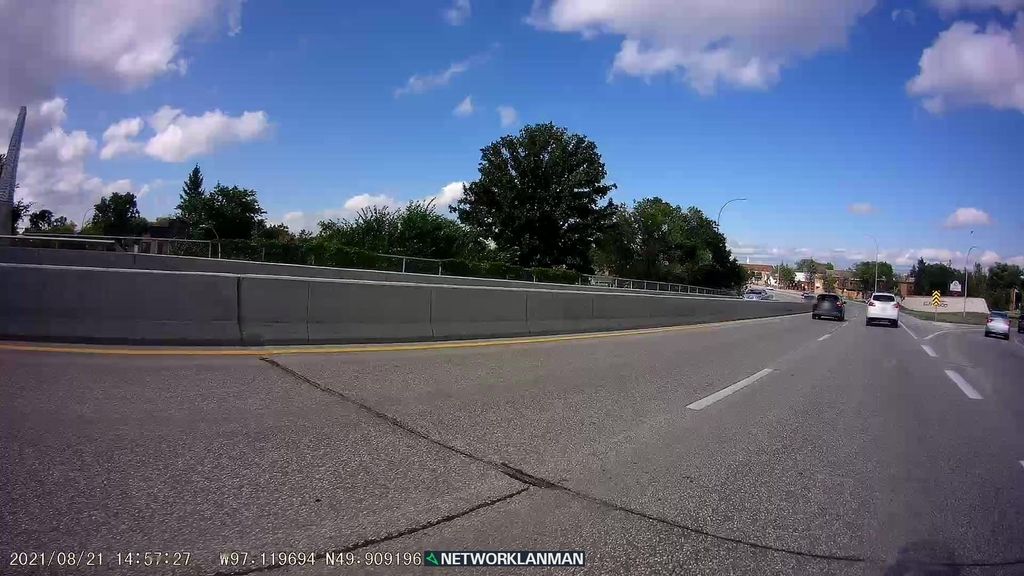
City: winnipeg